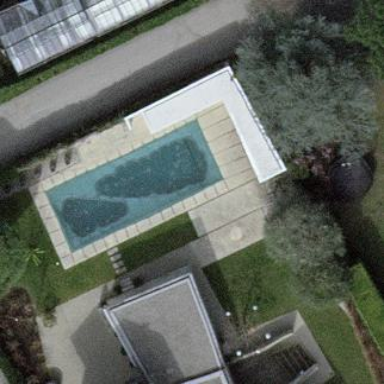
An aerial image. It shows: Swimming pool located in leisure land.